Question: I'm pretty new using Drupal, and I have a doubt.
I have a category with some categories inside: Services (main category) that has child categories (books, newspapers, letters).
Each child category has an image, a title and a short description for it. I created a taxonomy, called , and I added the child categories as terms. (I don't know if this is the correct way for doing this. Any suggestion will be accepted and thanked).
Now I want on home page to show something like this:

So, I want a grid view of my sub-categories on my home page with the image and the title, and when I click it, go to the sub category and show its content.
Sorry for not being more specific, but I'm really newby...
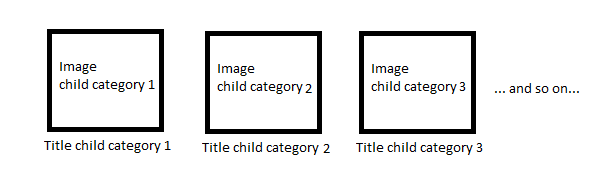
Answer: If I understand you correctly, your vocabulary looks like this:
'''
[Category]
- Sub-category 1
- term 1
- term 2
- Sub-category 2
- term 3
- term 4
- Sub-category 3
- term 5
etc.
'''
and while you create your terms you also add a description for each sub-category term.
So, to output only first-level terms (sub-categories) you should create a page/block with <URL> module.
While creating a new View, be careful to choose 'Show: Taxonomy terms' above the "Adding new view" form and select your vocabulary.
Then, in order to output only level-1 terms, you should add relations - press Advanced/ Relationships and choose 'Taxonomy term: Parent term'. Then add new 'Filter criteria' - 'Taxonomy term: Parent term' with 'Relationship' set to 'Parent' and 'Operator' set to 'Is empty (NULL)'
To add description simply add new field - 'Taxonomy term: Term description'.
All other customization (wrap title in tags, output fields as table/grid and so on) are also available in views.
I've not tried to add an img to terms so far, but I guess there are to ways to accomplish that: via CSS (by adding 'background:' property) or by using some modules such as <URL>.
PS
If it matters, all above is about Drupal 7, and I'm not absolutely sure will it work on Drupal 6 or not.